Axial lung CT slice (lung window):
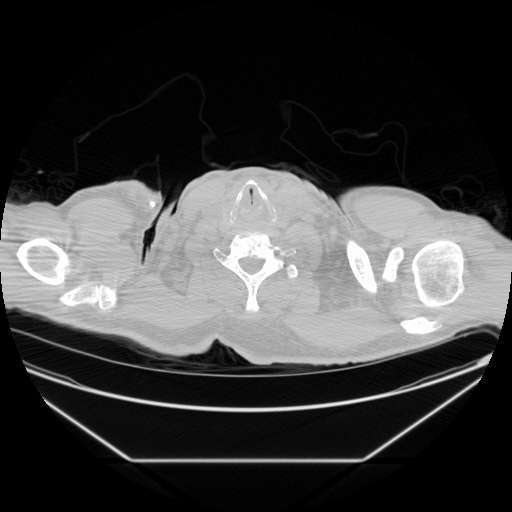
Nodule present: no